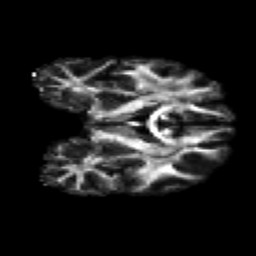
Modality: FA
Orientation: coronal
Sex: male
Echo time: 0.114 s